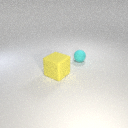
small cyan rubber sphere behind large yellow rubber cube